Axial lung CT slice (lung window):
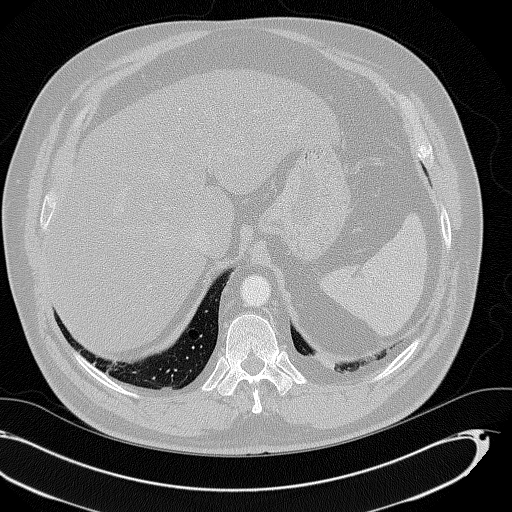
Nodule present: no